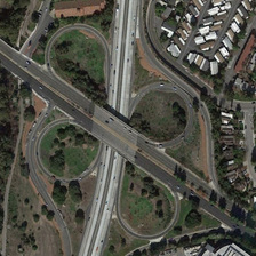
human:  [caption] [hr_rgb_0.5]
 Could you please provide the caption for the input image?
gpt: There are four symmetrical loops on the viaduct.

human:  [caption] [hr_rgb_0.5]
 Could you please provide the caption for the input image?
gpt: There are four circles and a straight line on the viaduct.

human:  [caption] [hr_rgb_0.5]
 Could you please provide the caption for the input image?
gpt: here stands a wide straight flyover spanning the highway road below next to a residential area .

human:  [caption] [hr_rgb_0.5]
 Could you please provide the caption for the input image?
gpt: There are four wheels and a straight road inside the overpass.

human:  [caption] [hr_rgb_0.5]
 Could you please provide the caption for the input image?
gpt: The viaduct has four symmetrical loops.